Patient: sex F, age 74
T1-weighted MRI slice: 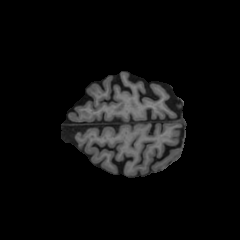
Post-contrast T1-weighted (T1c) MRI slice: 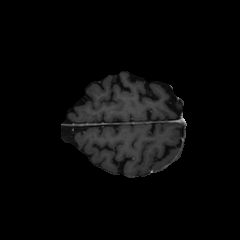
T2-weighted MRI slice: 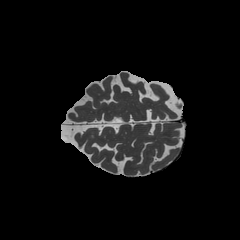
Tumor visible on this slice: no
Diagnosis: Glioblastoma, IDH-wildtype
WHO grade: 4